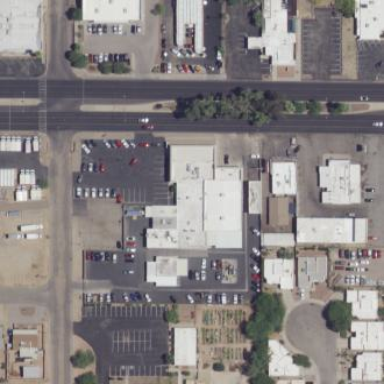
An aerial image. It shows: Car shop building.